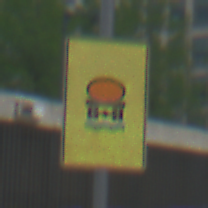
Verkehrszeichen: FahrzeugeMitWassergefaehrdenderLadungOhnePfeilsymbol
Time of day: MorningAfternoon
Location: Outdoor (Urban)
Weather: PartlyCloudy
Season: NotSpecified
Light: Natural